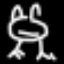
Label: frog